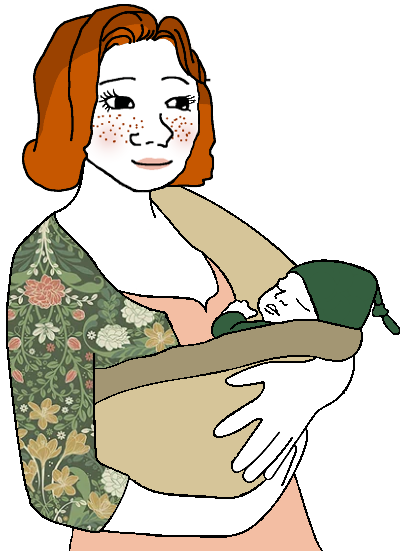
Label: 5_Trad_Wife